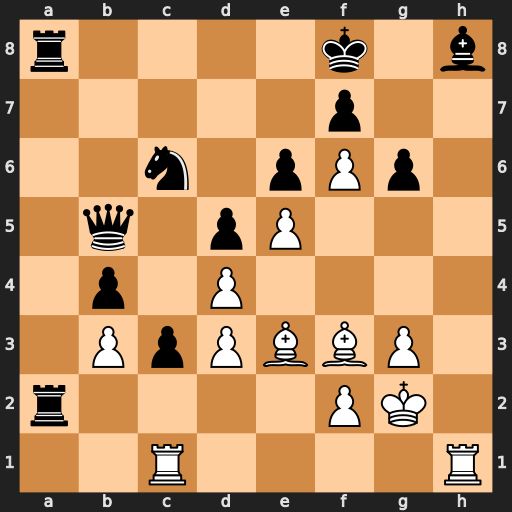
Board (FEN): r4k1b/5p2/2n1pPp1/1q1pP3/1p1P4/1PpPBBP1/r4PK1/2R4R
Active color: w
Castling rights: -
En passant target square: -
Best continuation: Rxh8#